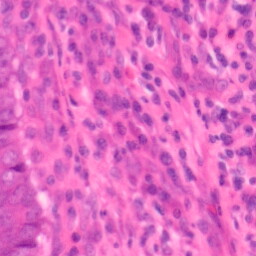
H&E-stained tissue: Colon